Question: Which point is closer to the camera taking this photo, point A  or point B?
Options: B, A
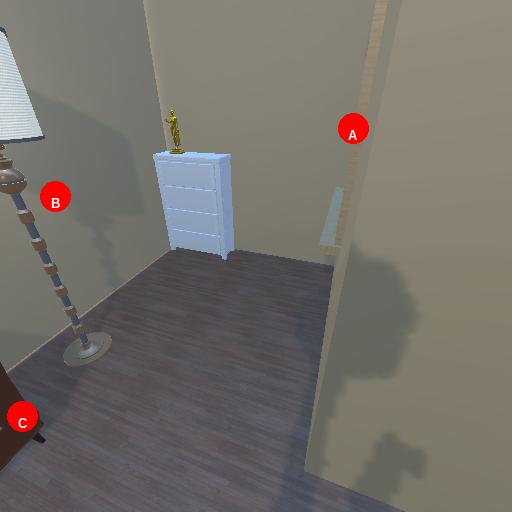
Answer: B